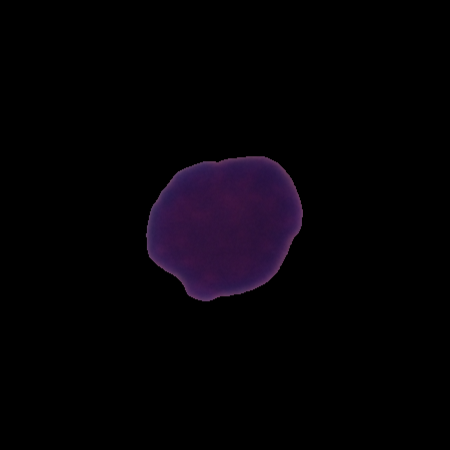
Label: healthy